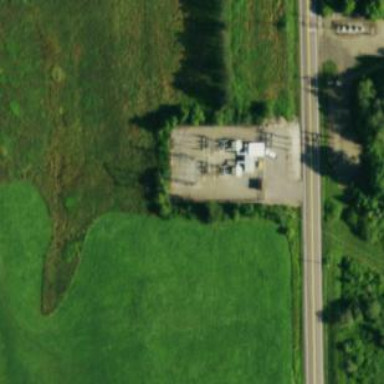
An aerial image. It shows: Power tower.